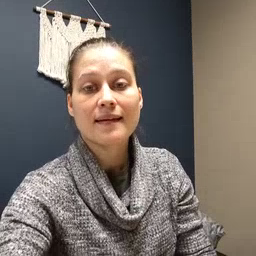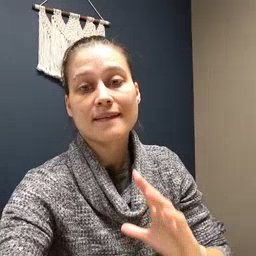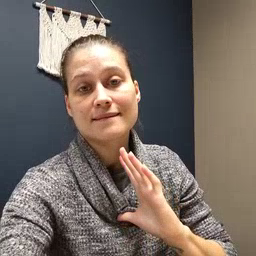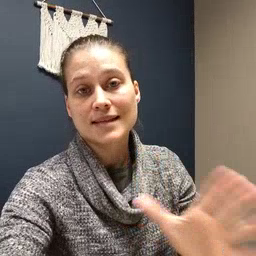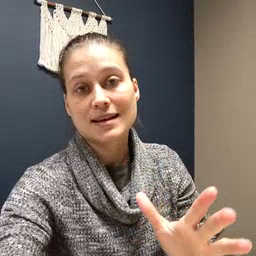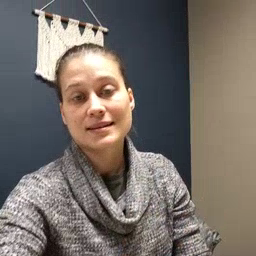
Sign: fine